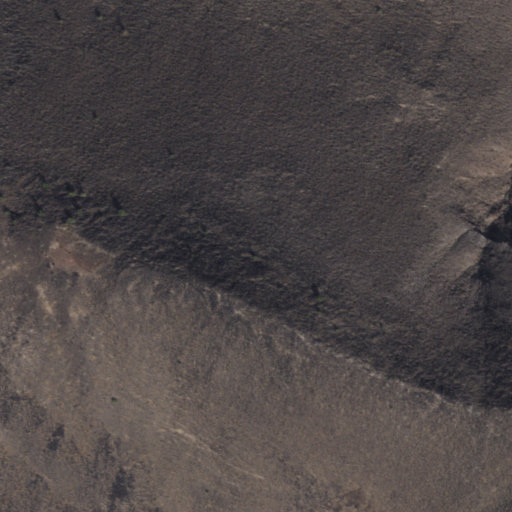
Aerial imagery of mountain in Arizona named Agua Caliente Mountains containing only shrub